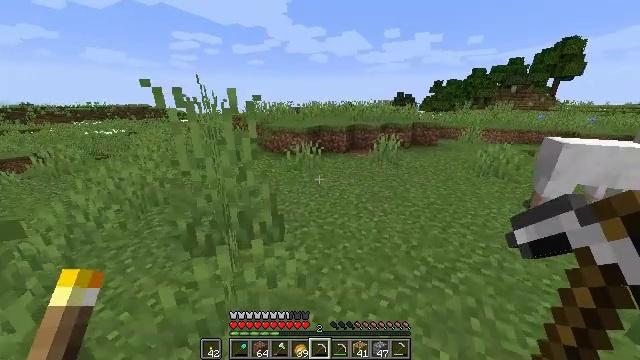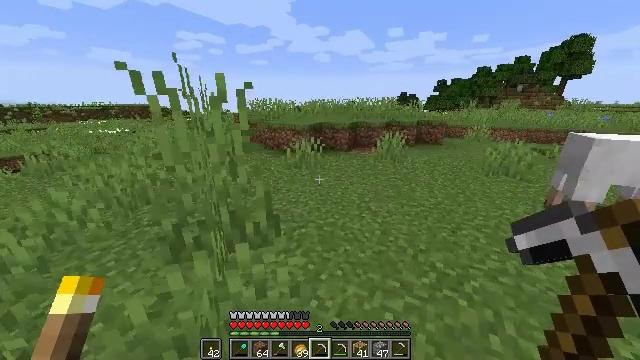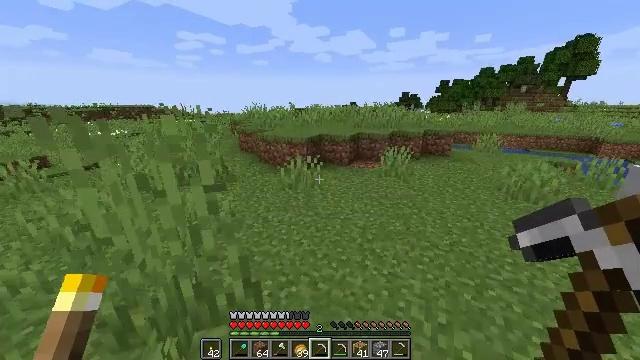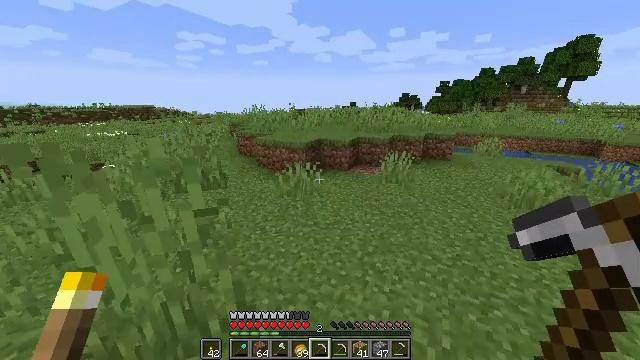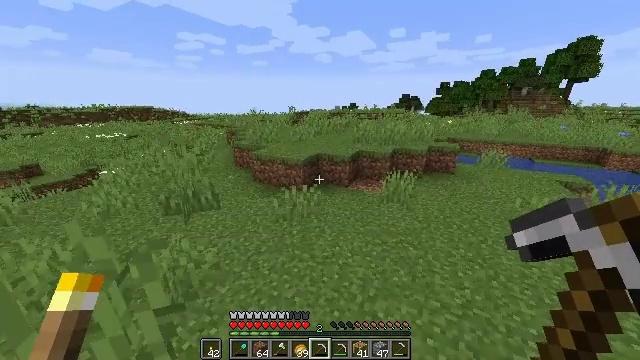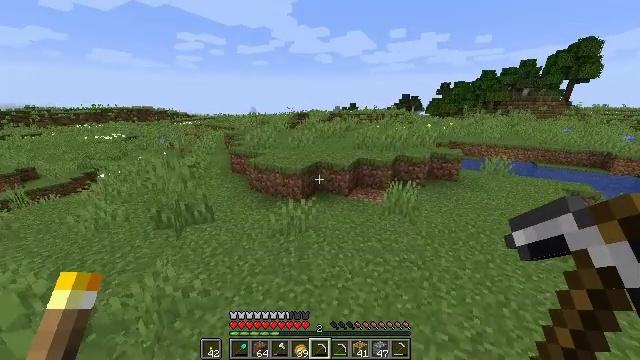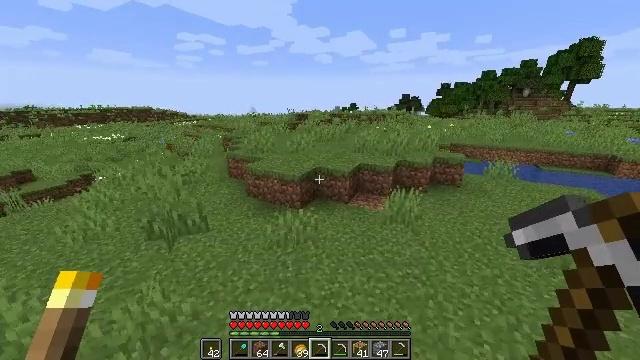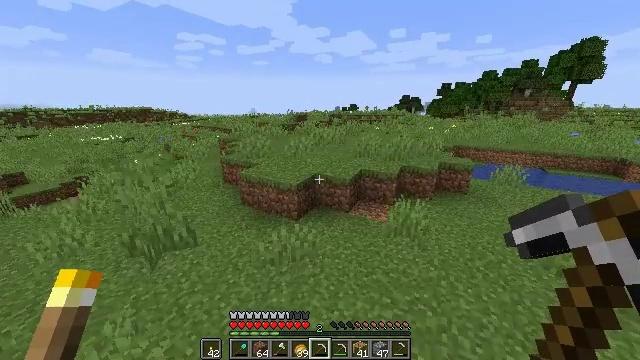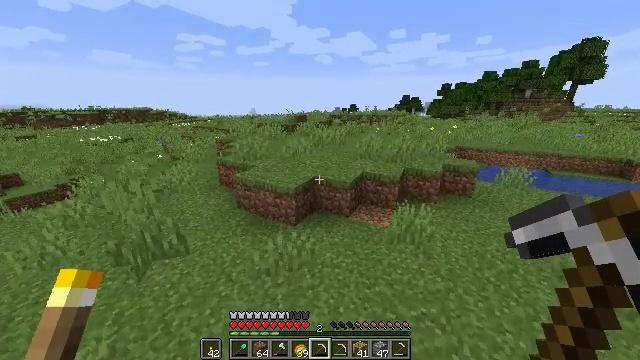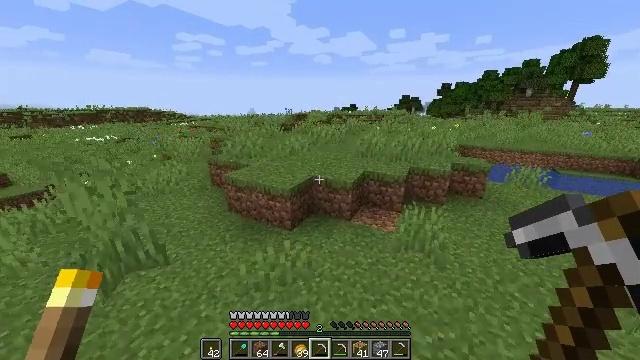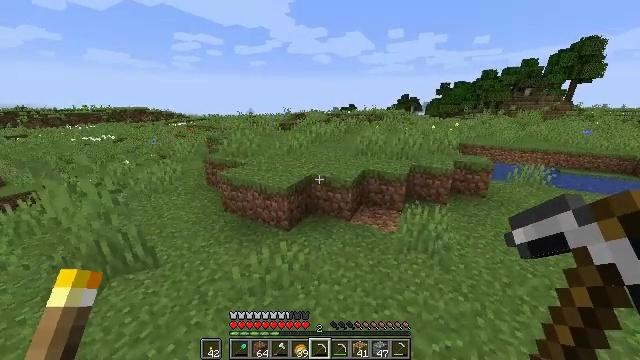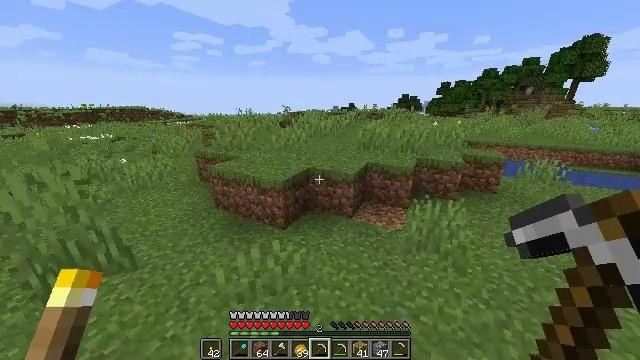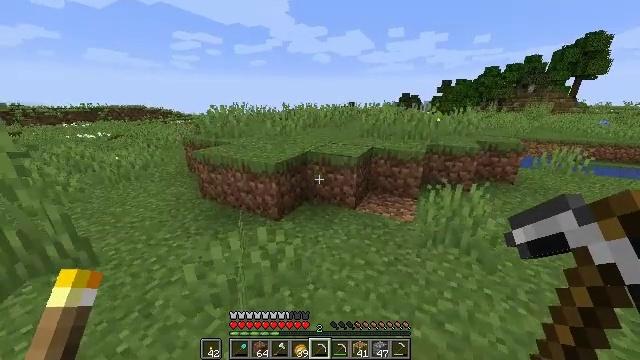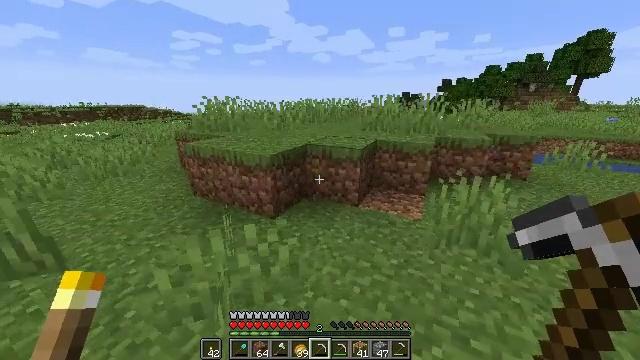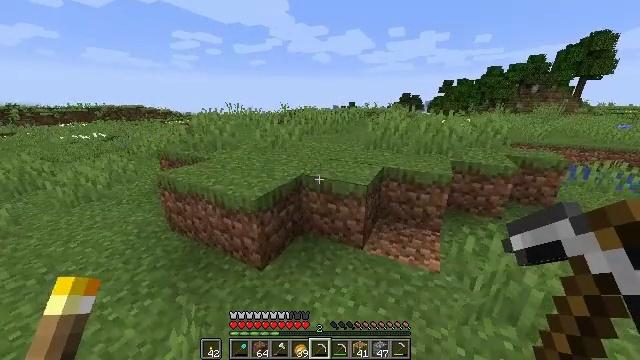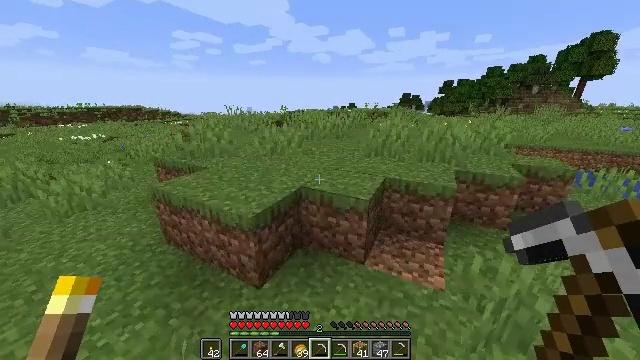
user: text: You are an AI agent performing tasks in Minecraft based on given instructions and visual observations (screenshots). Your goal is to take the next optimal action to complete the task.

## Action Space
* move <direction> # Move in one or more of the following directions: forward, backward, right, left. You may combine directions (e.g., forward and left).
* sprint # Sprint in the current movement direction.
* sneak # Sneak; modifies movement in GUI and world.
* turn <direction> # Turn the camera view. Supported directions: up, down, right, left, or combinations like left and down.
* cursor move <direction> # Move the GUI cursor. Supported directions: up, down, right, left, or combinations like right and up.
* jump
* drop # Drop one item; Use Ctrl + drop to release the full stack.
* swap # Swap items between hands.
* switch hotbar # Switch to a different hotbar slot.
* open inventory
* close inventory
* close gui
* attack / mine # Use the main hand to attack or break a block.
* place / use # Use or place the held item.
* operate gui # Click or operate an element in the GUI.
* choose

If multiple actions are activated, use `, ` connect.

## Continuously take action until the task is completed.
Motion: motion action
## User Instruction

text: Collect kelp plant from the sea.
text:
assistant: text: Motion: move forward, jump
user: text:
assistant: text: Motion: move forward, sprint, jump
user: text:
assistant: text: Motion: move forward, sprint, jump
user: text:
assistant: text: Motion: move forward, sprint, jump
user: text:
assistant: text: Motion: move forward, jump
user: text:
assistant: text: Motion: move forward, jump
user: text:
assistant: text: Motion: move forward, jump
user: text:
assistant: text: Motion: move forward, jump
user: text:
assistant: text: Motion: move forward, jump
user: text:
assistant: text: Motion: move forward, jump
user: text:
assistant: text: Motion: move forward, jump
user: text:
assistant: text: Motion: move forward, jump
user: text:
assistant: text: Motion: move forward, jump
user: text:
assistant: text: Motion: move forward, sprint, jump
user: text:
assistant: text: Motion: move forward, sprint, jump
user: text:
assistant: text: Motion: move forward, sprint, jump
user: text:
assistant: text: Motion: move forward, sprint, jump
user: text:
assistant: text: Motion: move forward, jump
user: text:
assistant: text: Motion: move forward, jump
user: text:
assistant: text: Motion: move forward, jump
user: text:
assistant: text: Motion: move forward, jump
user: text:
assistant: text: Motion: move forward, jump
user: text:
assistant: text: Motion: move forward, jump
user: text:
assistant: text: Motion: move forward, jump
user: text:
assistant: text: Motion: move forward, sprint, jump
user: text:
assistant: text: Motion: move forward, sprint, jump
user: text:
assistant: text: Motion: move forward, sprint, turn right, jump
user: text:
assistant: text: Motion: move forward, sprint, turn right, jump
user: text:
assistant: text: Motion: move forward, turn right, jump
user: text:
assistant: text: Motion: move forward, turn right, jump